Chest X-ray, AP view. Patient: 56 years old, sex F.
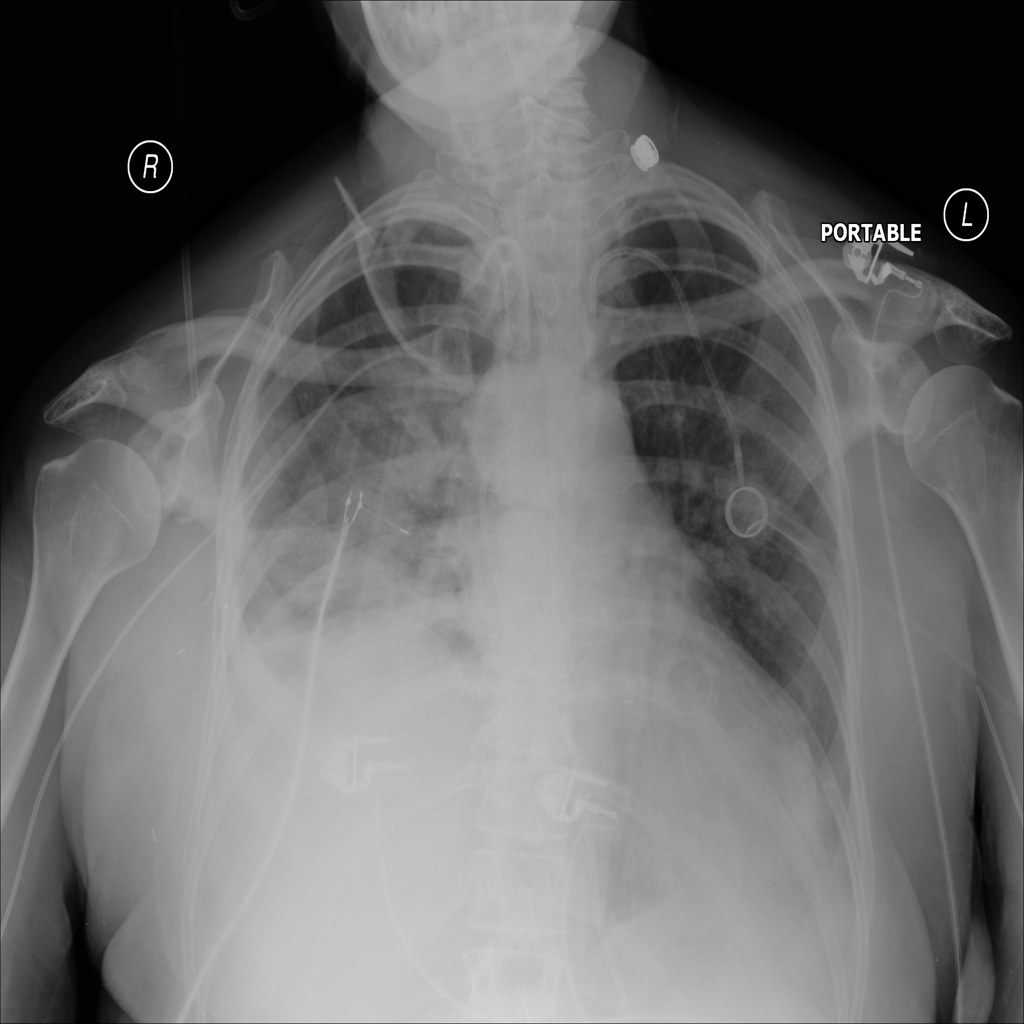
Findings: Consolidation, Effusion, Infiltration